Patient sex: M
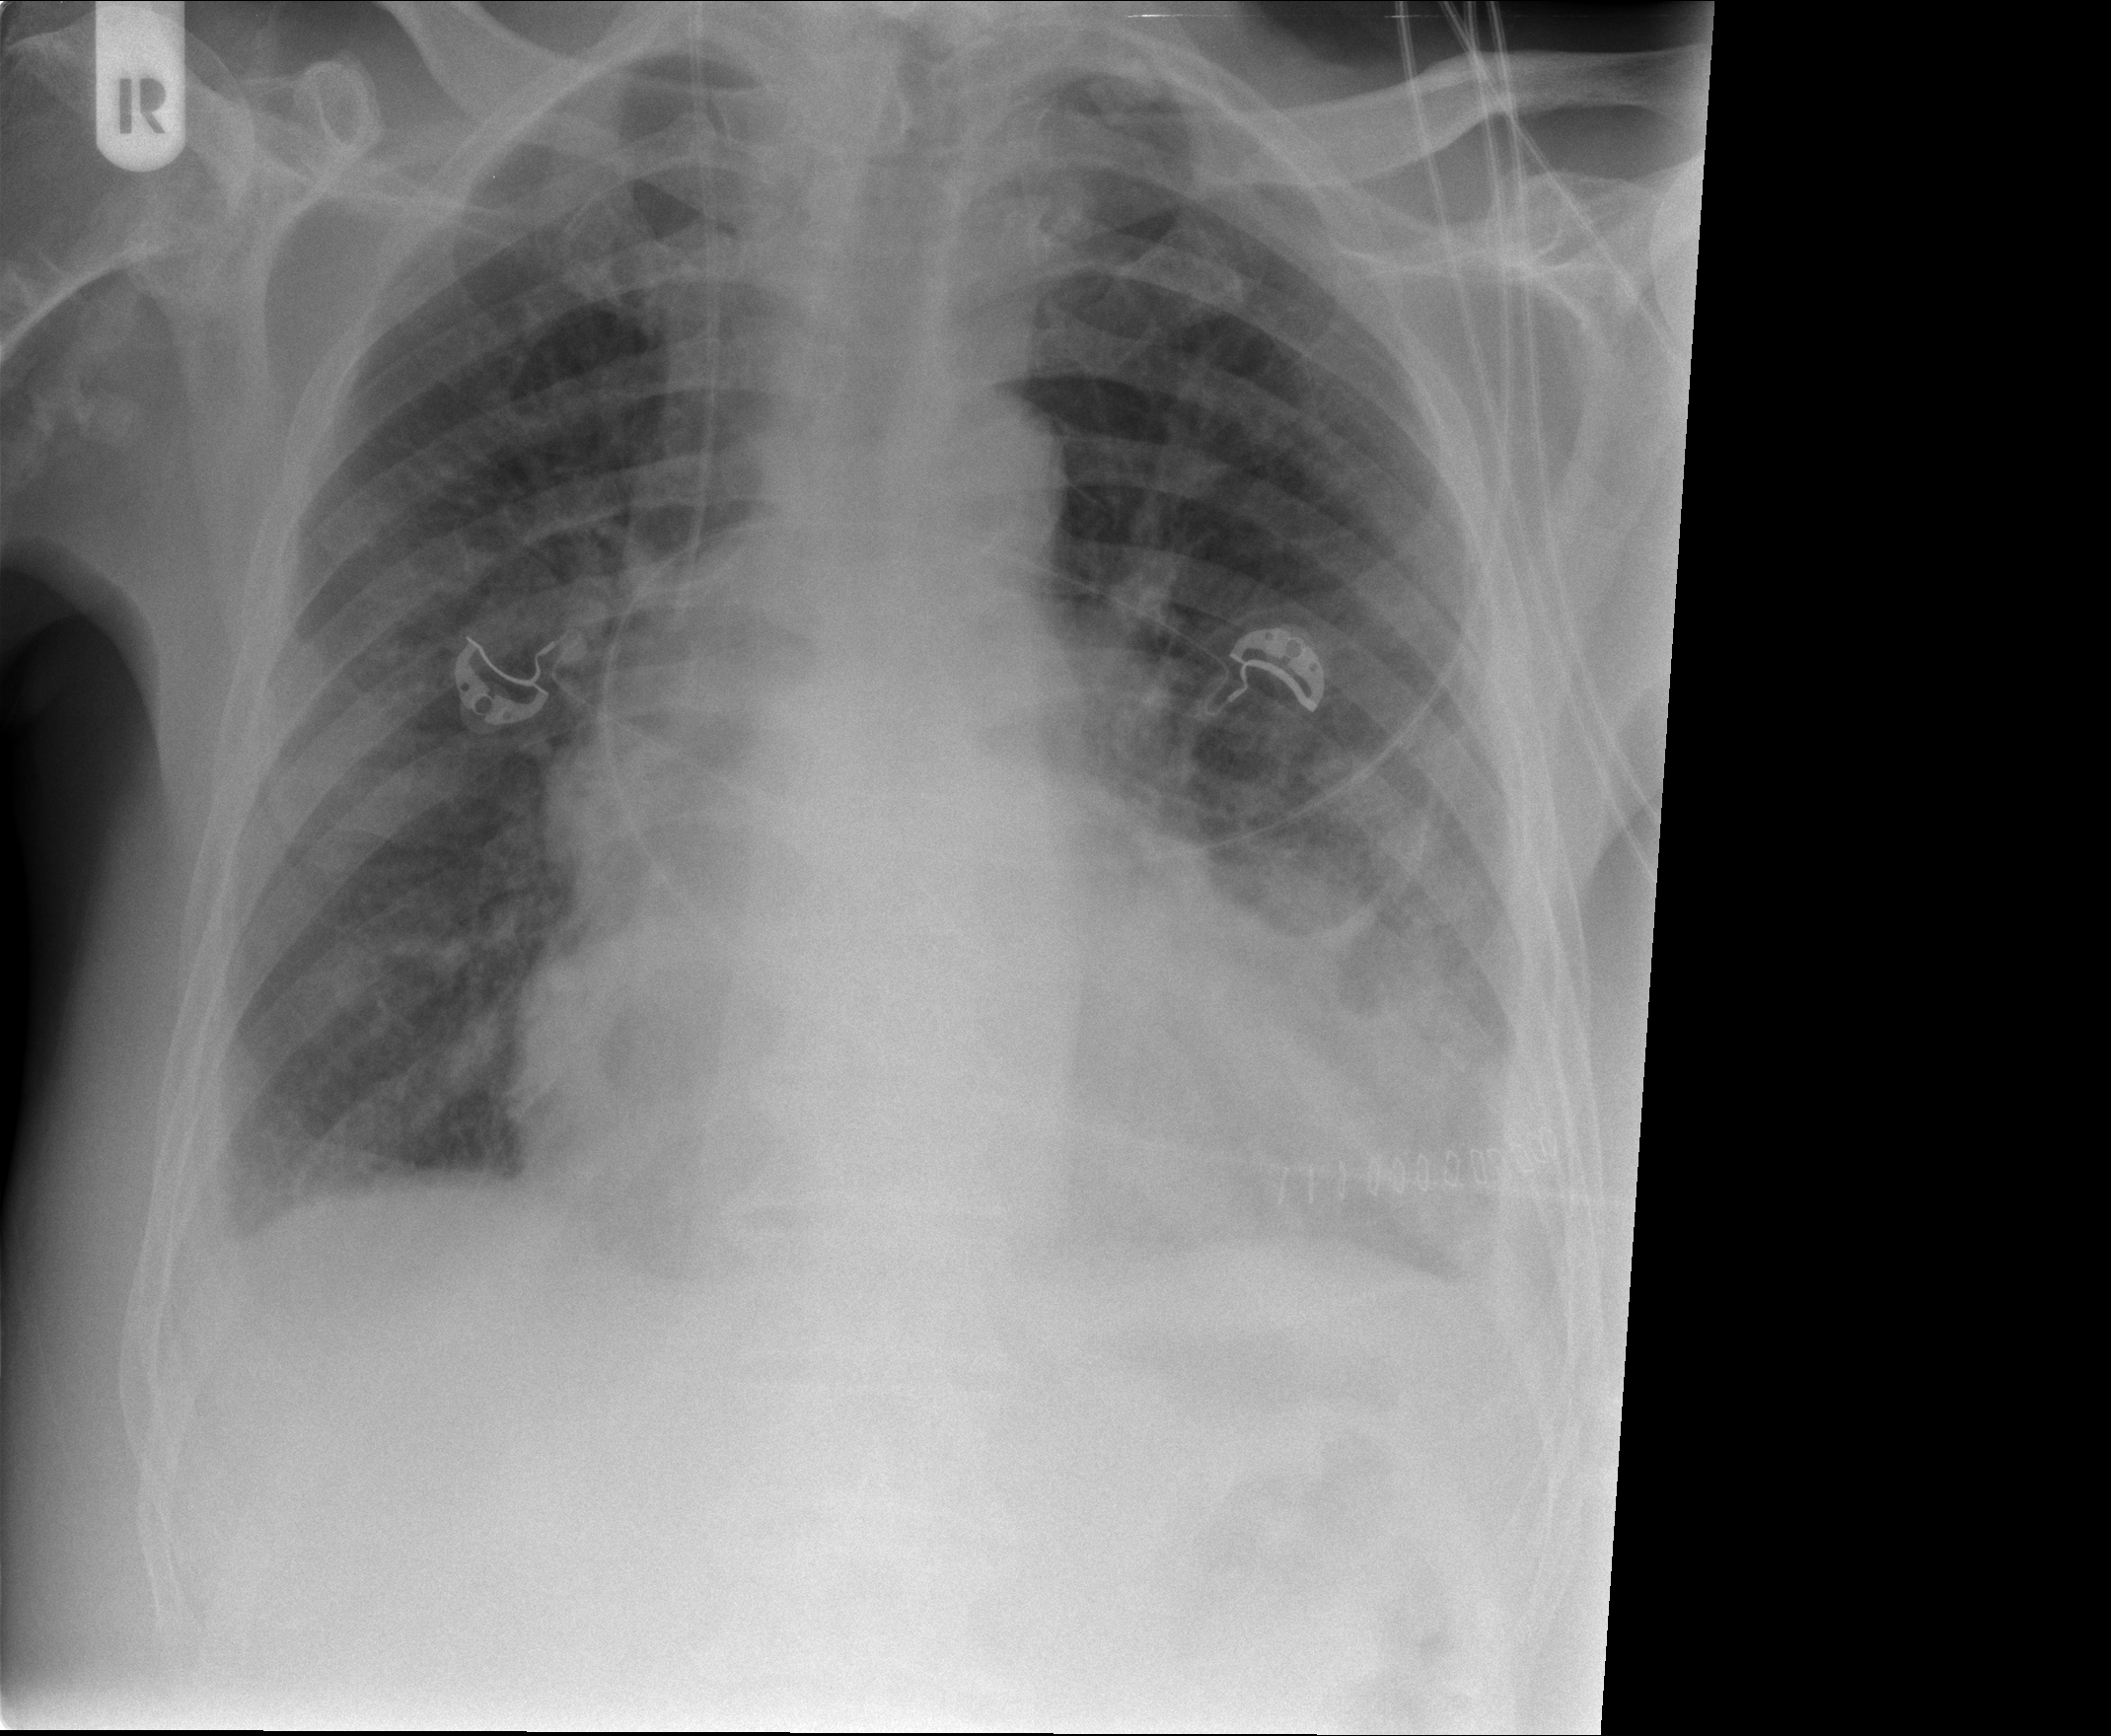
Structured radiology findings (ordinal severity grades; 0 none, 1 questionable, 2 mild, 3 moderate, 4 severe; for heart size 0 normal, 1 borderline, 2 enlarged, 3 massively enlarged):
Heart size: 2
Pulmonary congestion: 1
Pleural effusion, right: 2
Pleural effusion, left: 2
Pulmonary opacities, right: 0
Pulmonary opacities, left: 0
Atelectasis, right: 2
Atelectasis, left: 2